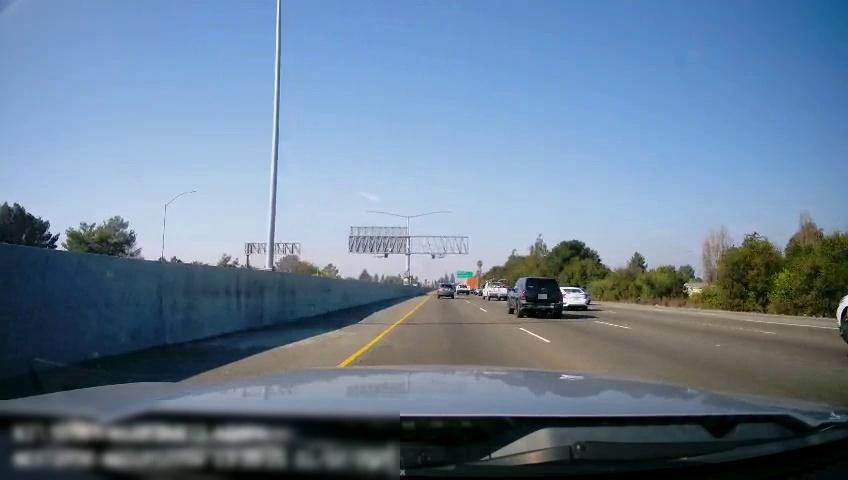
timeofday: Day
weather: Sunny
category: Drivable Space
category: Vehicles | SUV
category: Vehicles | SUV
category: Vehicles | Truck
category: Vehicles | Truck
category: Vehicles | Car
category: Vehicles | Car
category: Vehicles | Truck
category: Vehicles | Car
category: Vehicles | Truck
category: Lanes | Current Lane
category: Lanes | Current Lane
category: Lanes | Alternate Lane
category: Lanes | Alternate Lane
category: Lanes | Alternate Lane
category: Traffic | Signs